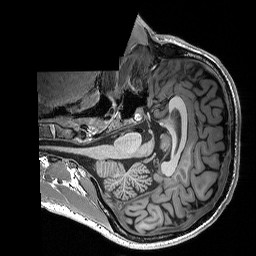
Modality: T1w
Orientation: axial
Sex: male